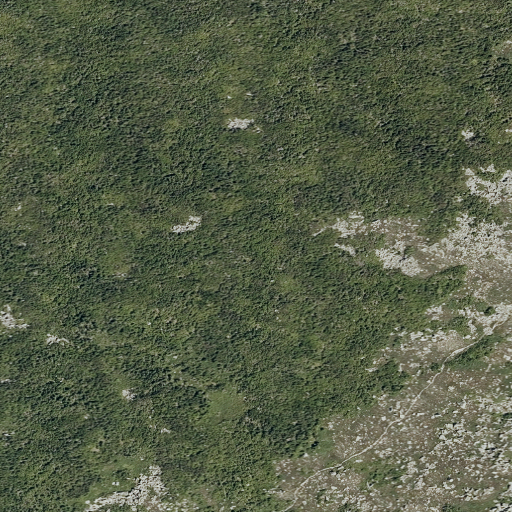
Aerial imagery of cliff(s) in Maine named Table Land containing evergreen forest, grassland, mixed forest, and barren land